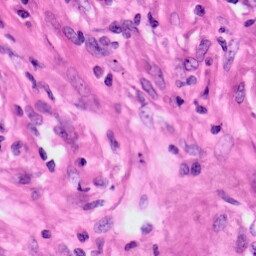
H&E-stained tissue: Lung